Question: i made it with Matrix.how can i make it with for loop
'''
crop.m
function s=crop(f,m,n,x,y)
s=f(x:x+m,y:y+n);
'''

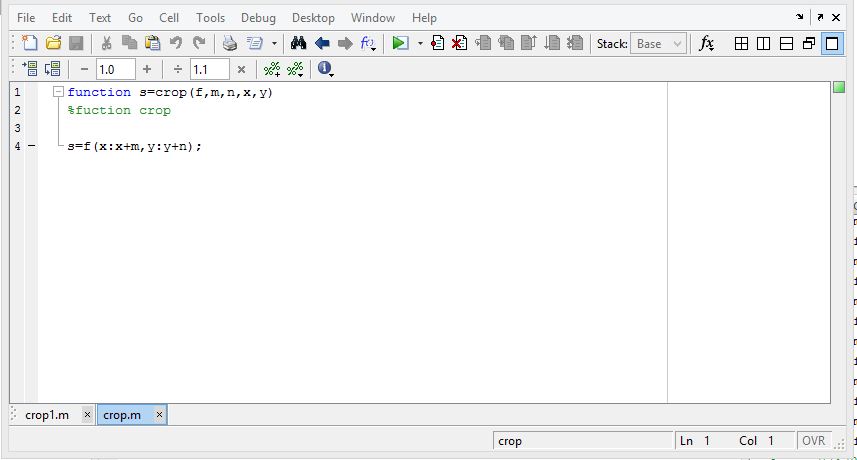
Answer: this is code
'''
crop1.m
function s=crop1(f,m,n,x,y)
for i=x:1:x+m
for j=y:1:y+n
s(i-x+1,j-y+1,:)=f(i,j,:);
end
end
'''